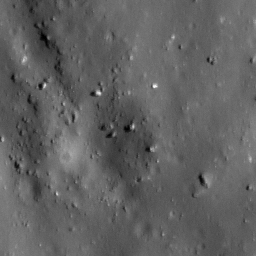
Pit: Tycho 5e
Host crater: Tycho
Host type: impact_melt
Lunar coordinates: latitude -42.622, longitude 348.637